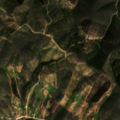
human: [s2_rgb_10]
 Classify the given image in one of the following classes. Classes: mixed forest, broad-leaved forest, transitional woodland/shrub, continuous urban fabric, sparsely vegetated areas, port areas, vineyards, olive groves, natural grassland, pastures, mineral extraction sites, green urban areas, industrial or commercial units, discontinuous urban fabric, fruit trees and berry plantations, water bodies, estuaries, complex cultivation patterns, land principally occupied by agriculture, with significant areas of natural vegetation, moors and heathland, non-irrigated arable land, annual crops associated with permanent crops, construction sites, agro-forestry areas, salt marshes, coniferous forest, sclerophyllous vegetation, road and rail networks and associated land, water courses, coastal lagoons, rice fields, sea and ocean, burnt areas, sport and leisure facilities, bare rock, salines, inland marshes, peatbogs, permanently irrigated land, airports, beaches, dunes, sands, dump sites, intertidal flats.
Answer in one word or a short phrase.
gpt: land principally occupied by agriculture, with significant areas of natural vegetation, broad-leaved forest, coniferous forest, sclerophyllous vegetation, transitional woodland/shrub